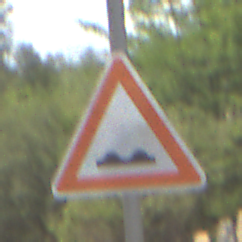
Verkehrszeichen: UnebeneFahrbahn
Umgebung: Outdoor, Nature
Tageszeit: Midday
Wetter: PartlyCloudy
Licht: Natural
Jahreszeit: NotSpecified
Kontrast: HighContrast